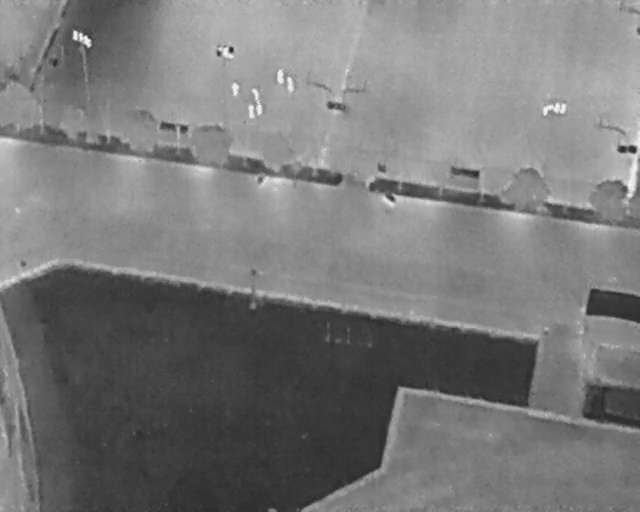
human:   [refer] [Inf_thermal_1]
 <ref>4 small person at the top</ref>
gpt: <box>[[44, 15, 46, 17, 2], [38, 17, 41, 19, 2], [39, 20, 41, 22, 2], [37, 20, 40, 22, 2]]</box>

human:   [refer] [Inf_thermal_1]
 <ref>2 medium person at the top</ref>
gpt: <box>[[35, 16, 37, 18, 2], [42, 14, 45, 15, 2]]</box>